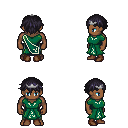
a pixel art fantasy rpg character, male body template, human, dark skin, sash dress, teal pants, raven short bangs hairstyle, silver tiara, brown shoes, four views (front, back, left, right), 2x2 character sprite sheet, small pixel art, hard edges, no anti-aliasing